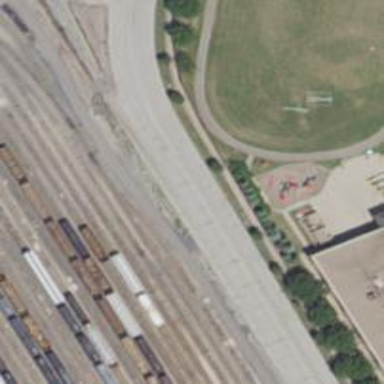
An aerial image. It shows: Railway yard in service.